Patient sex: F
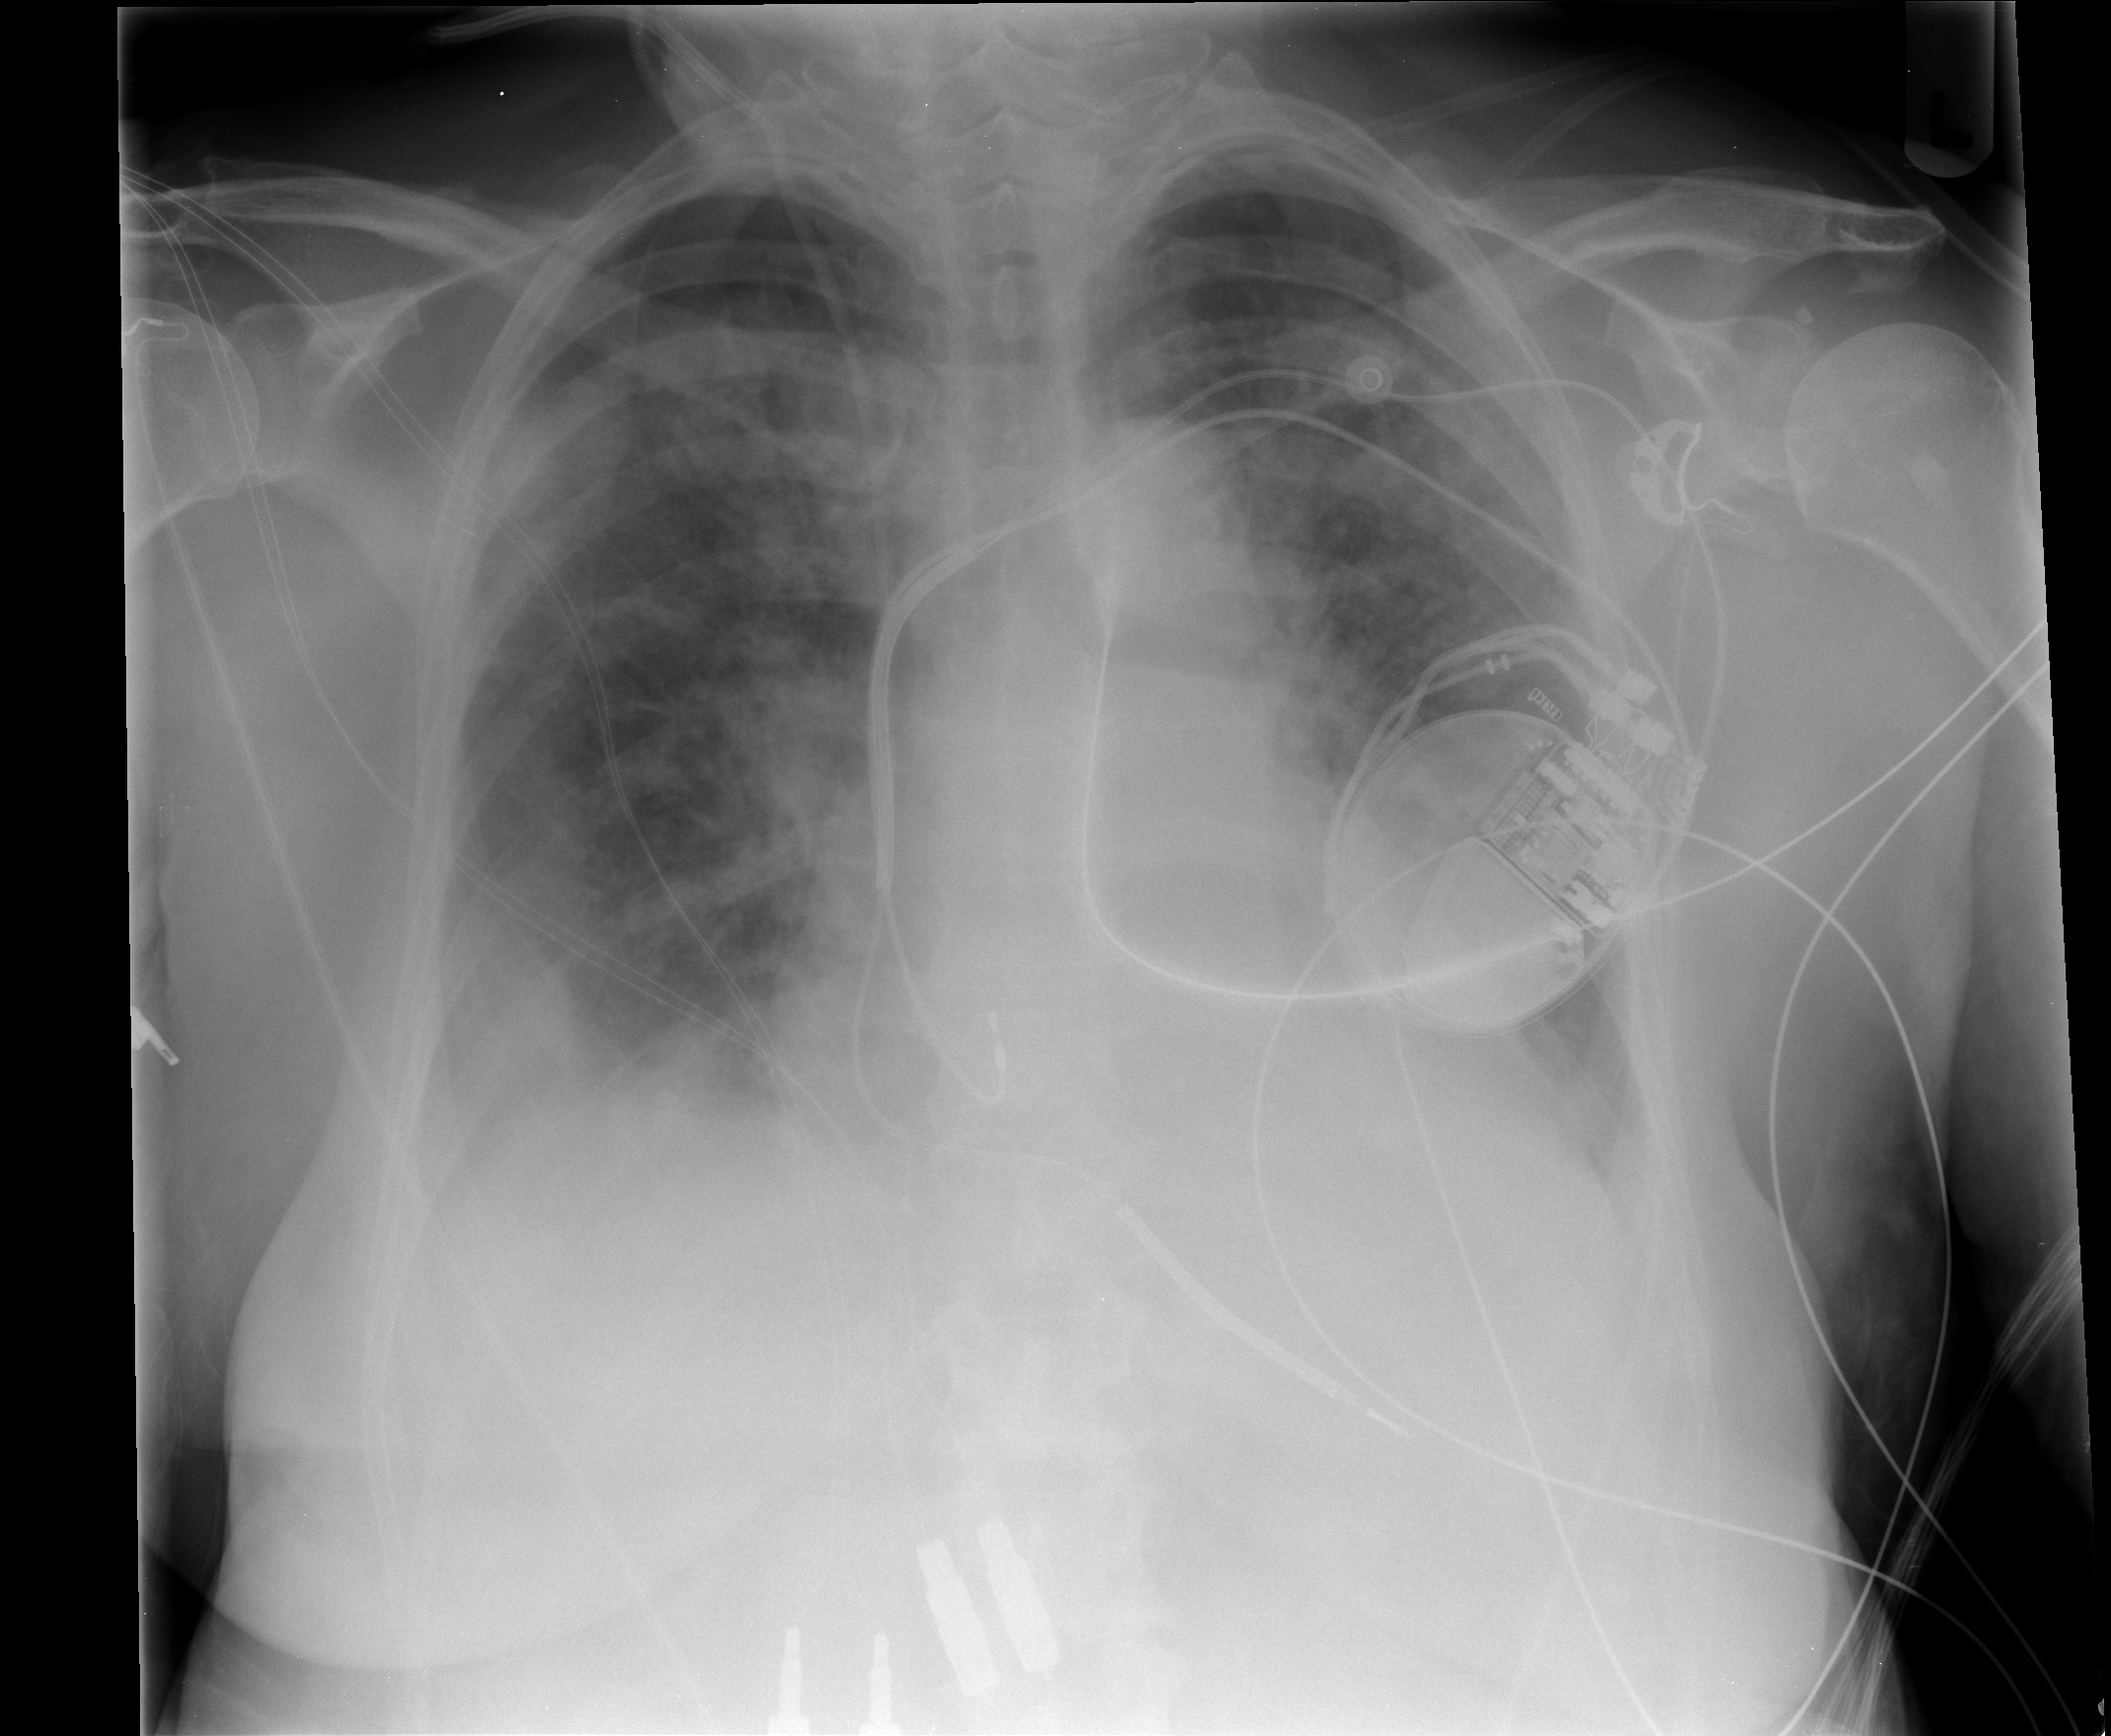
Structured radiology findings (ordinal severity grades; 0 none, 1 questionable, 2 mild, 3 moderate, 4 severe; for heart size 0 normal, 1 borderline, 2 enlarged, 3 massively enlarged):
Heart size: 2
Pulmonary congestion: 3
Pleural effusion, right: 2
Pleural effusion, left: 2
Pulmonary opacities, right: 3
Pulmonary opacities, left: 3
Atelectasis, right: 2
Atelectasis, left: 2